RGB frame:
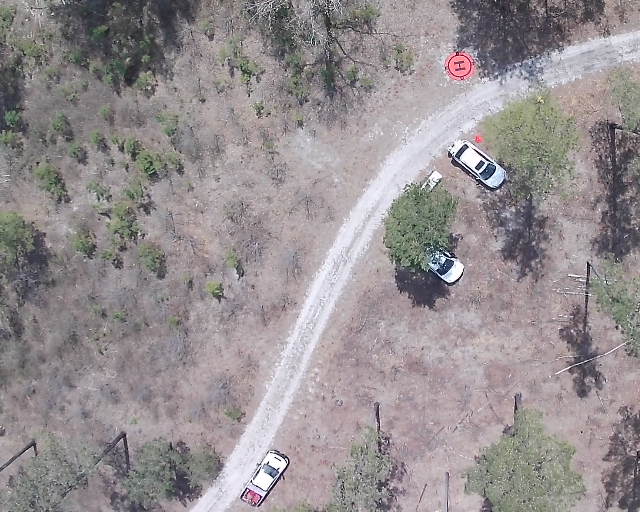
Thermal frame:
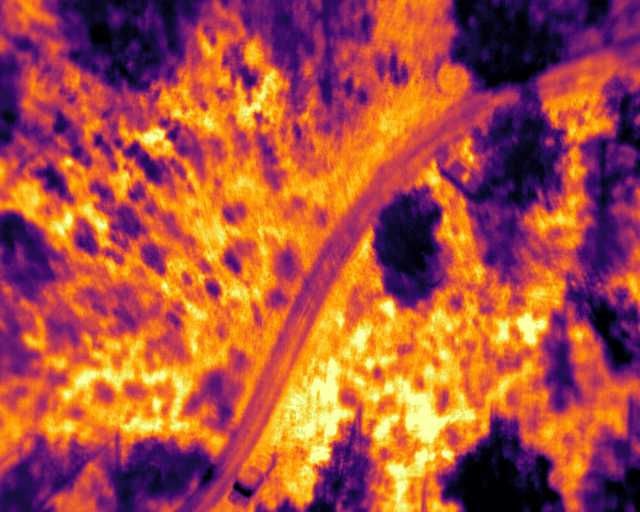
Captured: 2026-02-26 02:32:54
Pixels at or above 80 °C: 0 (fraction of frame: 0)